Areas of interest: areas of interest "Big Box Immersive Art Center (Xiao He Park Branch)"
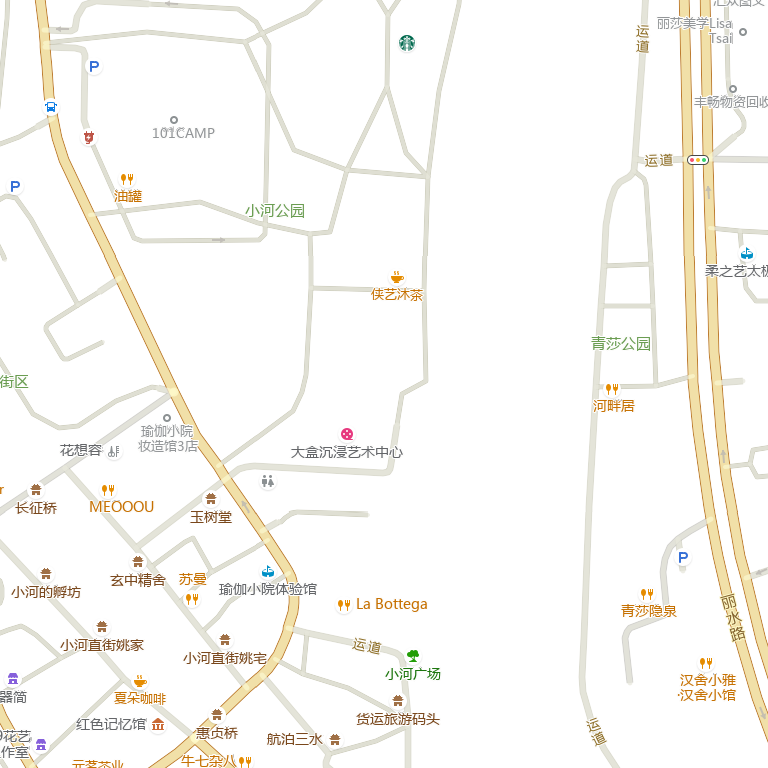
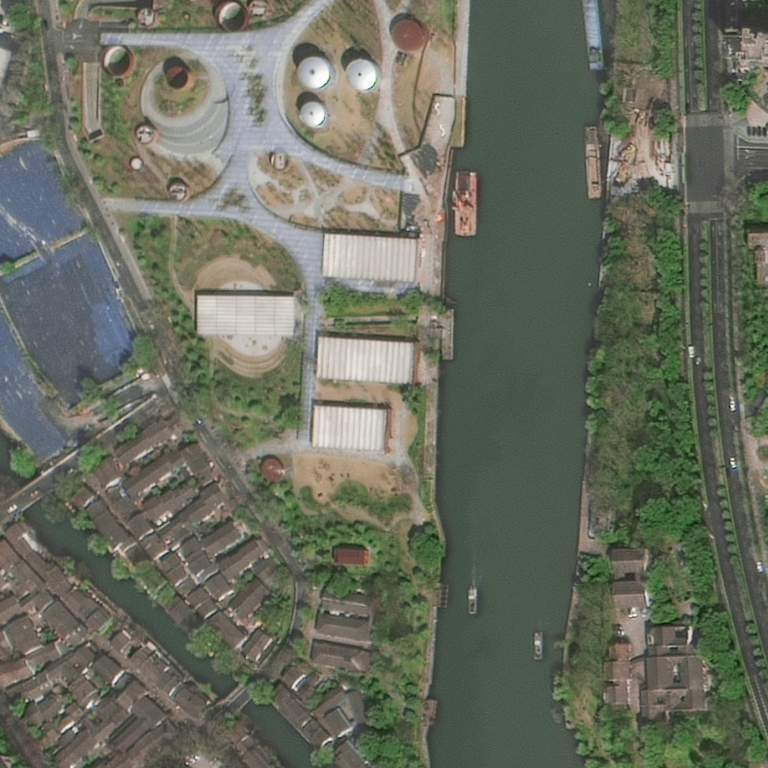